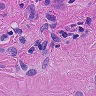
Metastatic tissue present: yes